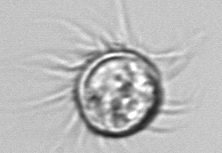
Label: Leegaardiella_ovalis